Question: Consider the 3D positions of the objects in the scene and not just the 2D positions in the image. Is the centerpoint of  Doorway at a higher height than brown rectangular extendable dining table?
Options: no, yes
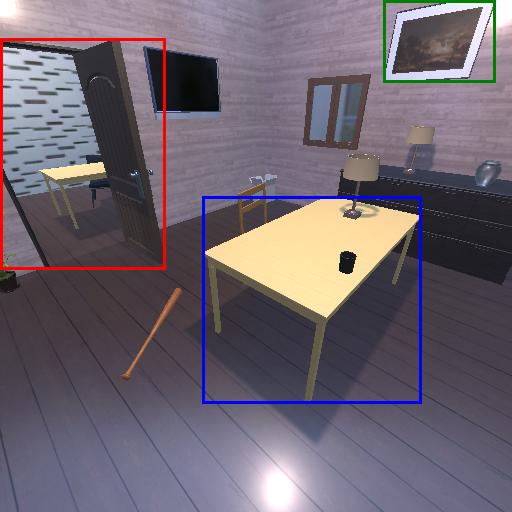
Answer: no